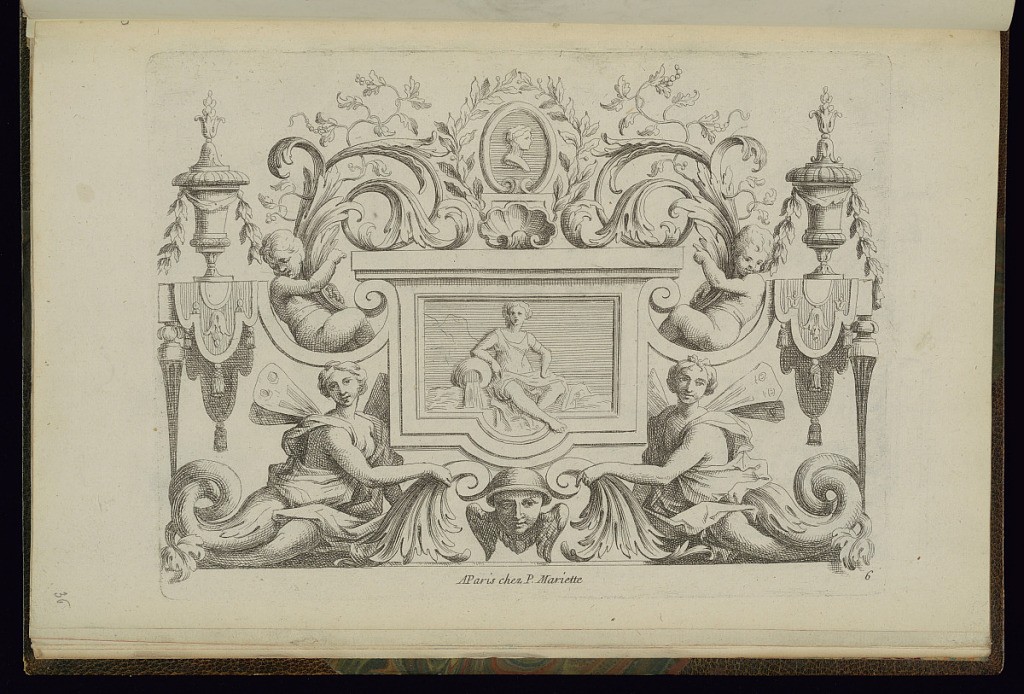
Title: Ornament Panel Design
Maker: Nicolas Pierre Loir, French, 1624 - 1679
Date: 1660–1716
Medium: Engraving and etching on paper
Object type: Print
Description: Ornament panel design with a central cartouche of a woman with a flowing jug of water seated by water, framed by winged women with fish tails, mask (mascaron), putti, profile portrait, foliate branches, grape vines, lidded vases, shells, s-scrolls, foliate scrolls, scrolling leaves (rinceaux), festoons of leaves, and tapered columns. The plate is numbered.